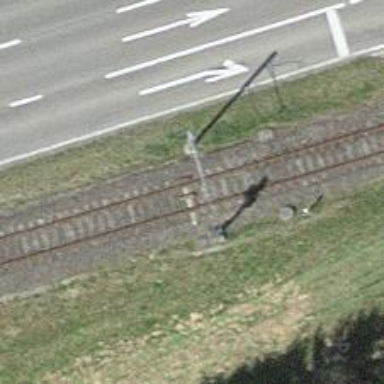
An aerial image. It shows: Railway signal.